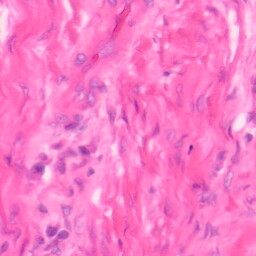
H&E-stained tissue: Colon